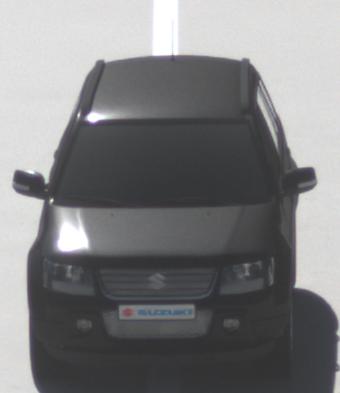
Make: Suzuki
Model: Grand Vitara
Detailed model: Gen. 1 JT
Model produced from: 2009
Model produced until: 2012
Doors: 5
Color: black
Road condition: dry road
Daytime: morning or afternoon
Contrast: high contrast